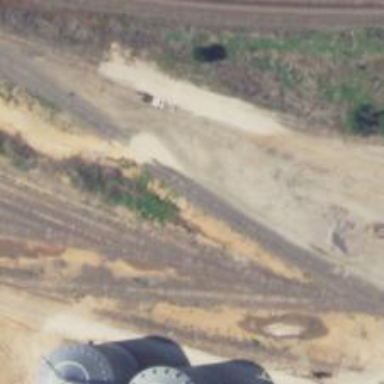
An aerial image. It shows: Railway spur service.